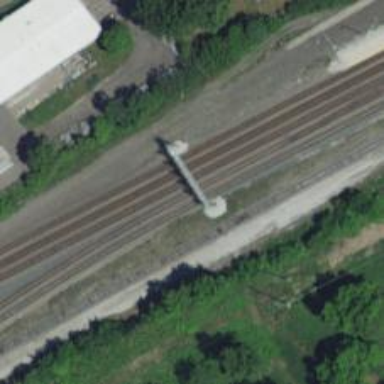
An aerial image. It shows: Railway signal.